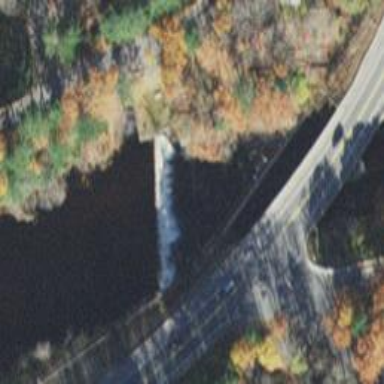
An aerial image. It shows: Weir along the waterway.